Field crop: maize
Growth stage: 2
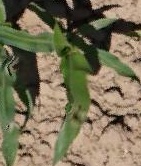
Species: maize